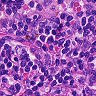
Metastatic tissue present: no